Interaction volume radius: 10 \u00c5
Interaction volume height: 35 \u00c5
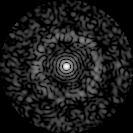
Disorder parameter: 0.8124